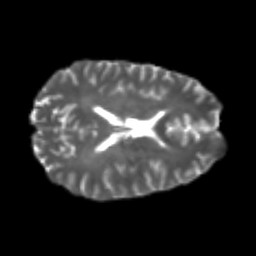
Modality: T2w
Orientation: axial
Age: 26
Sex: male
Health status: healthy
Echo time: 0.074 s